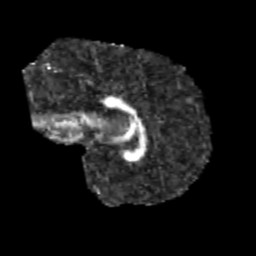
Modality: FA
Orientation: sagittal
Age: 9
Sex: male
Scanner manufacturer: siemens
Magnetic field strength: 3 T
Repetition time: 3.8 s
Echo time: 0.07 s